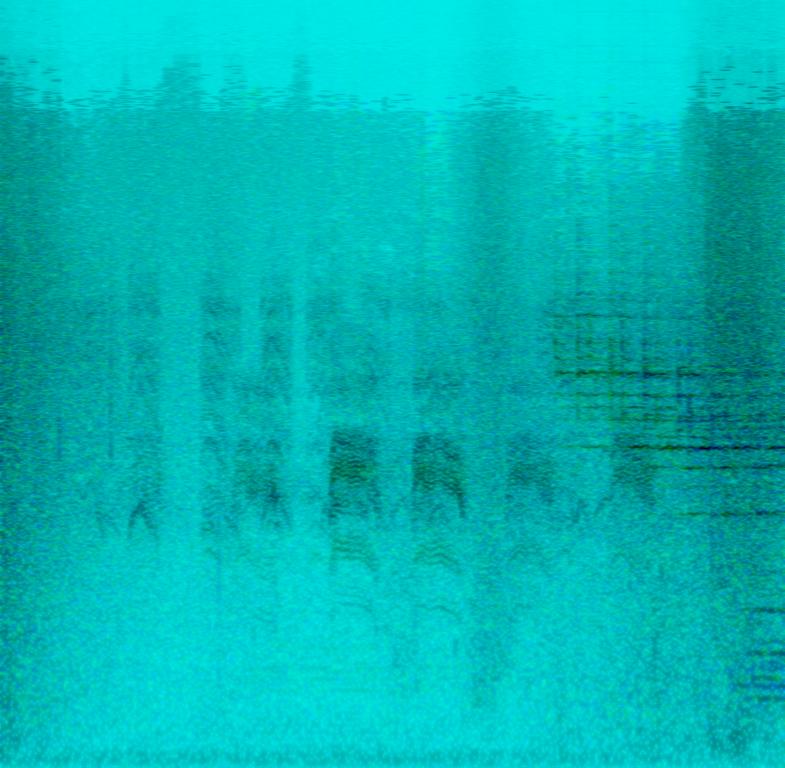
This audio contains environmental noises as ocean waves sounds; seabirds singing; a train passing by and a synth pad playing a short rising sound. This song may be playing in an advertisement.